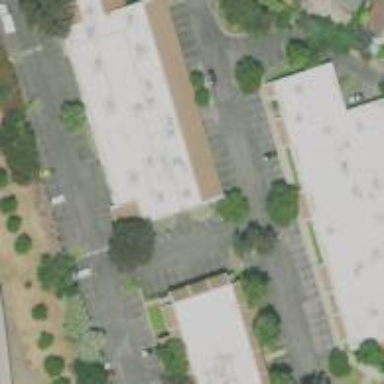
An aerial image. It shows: Commercial building.